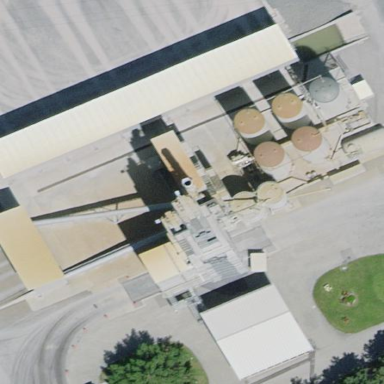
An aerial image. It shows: Industrial building.